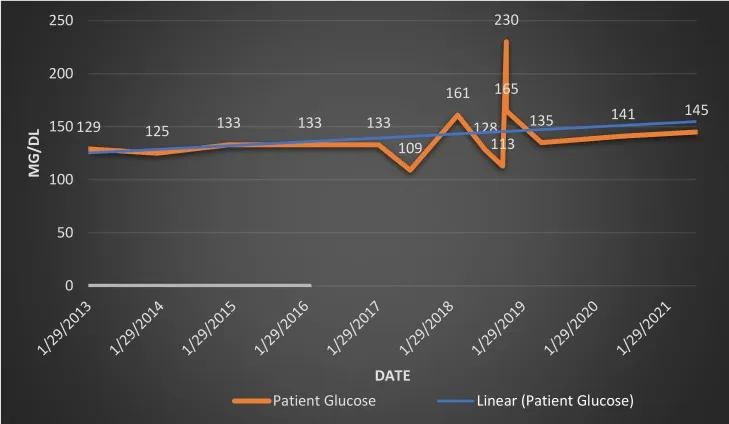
Patient glucose levels, age 70-78. Graph of patient glucose (mg/dl-milligrams per deciliter).
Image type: radiology (ct)